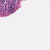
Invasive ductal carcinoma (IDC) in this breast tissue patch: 0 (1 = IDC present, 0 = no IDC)